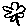
Label: flower